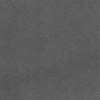
Label: not_dusty